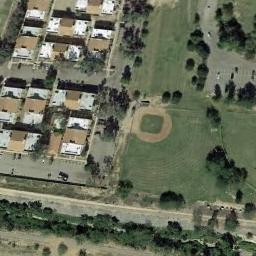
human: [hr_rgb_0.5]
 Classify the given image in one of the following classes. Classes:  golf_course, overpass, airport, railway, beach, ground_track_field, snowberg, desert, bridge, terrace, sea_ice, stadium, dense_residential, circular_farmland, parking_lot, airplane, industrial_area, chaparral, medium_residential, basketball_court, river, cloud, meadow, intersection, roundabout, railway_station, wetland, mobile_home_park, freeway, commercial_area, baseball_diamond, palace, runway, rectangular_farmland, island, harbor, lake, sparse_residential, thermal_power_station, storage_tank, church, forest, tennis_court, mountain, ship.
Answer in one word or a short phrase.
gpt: baseball_diamond